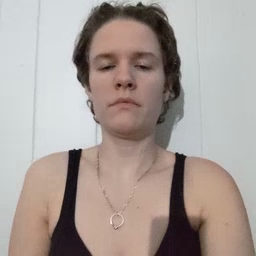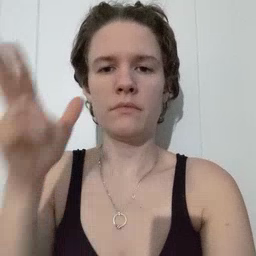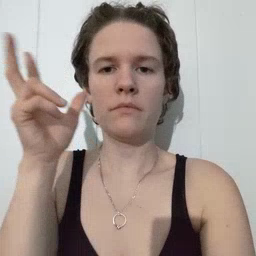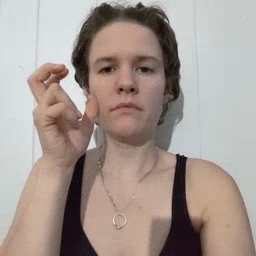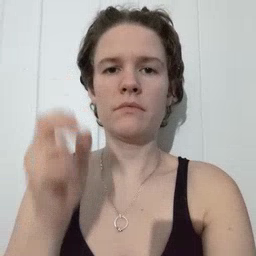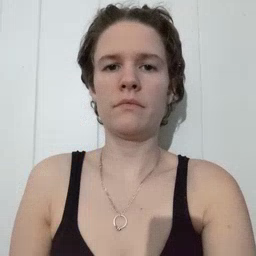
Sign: listen